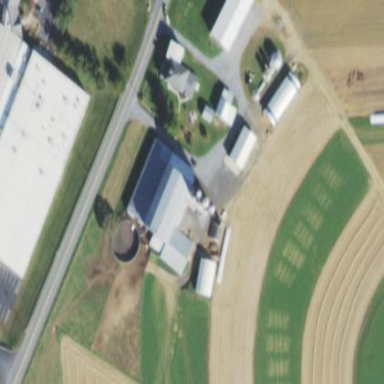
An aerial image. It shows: Farmyard area.